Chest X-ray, AP view. Patient: 51 years old, sex F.
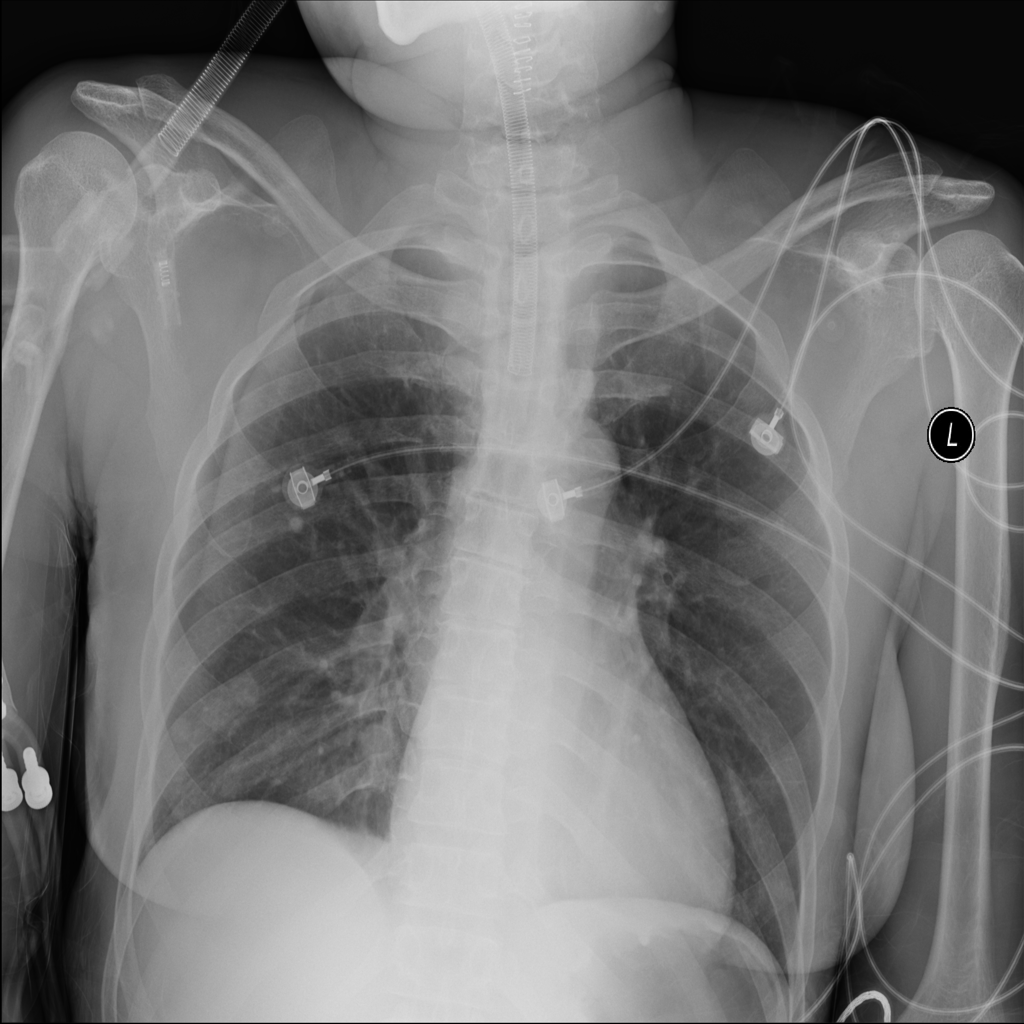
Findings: Infiltration